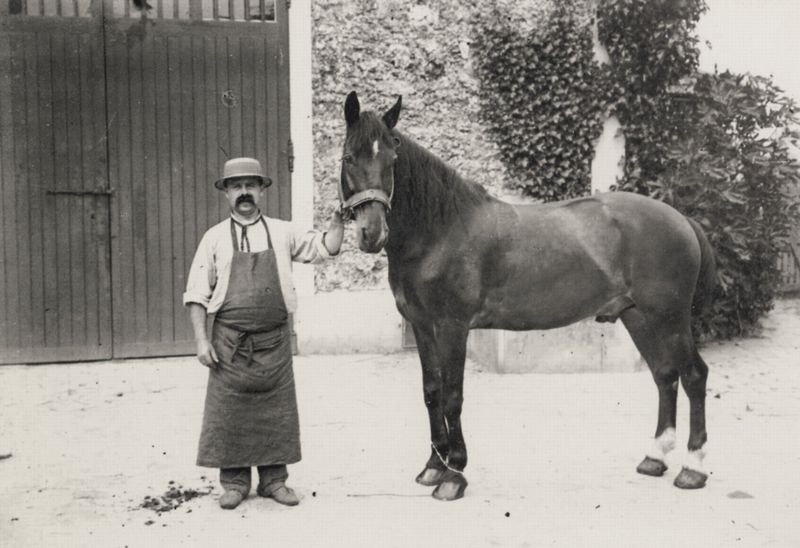
Titel: Einer der Diener von Médan mit dem Pferd »Bonhomme«
Künstler: Francois Emile Zola
Schlagwörter: baum, dunkel, hand, mann, schurz, weiß, menschen, braun, frankreich, grau, holz, hut, hüte, rücken, schwarz, straße, tür, gebäude, haus, schloss, tier, weg, zaun, schleife, bart, hemd, hose, mütze, schnurrbart, tresen, wand, gesicht, halten, knoten, mensch, präsentation, sockel, ärmel, portrait, porträt, feld, natur, busch, boden, land, auge, realismus, pflanze, pflanzen, blässe, frontal, ohren, arbeit, genre, pferd, schuppen, beine, blesse, huf, hufe, mähne, rappe, schwanz, schweif, zaumzeug, schürze, äpfel, bein, italien, schuhe, acker, mauer, bauernhof, hof, türe, platz, arbeiter, hands, hat, men, white, window, schnäuzer, arm, black, face, friends, gray, hair, old, schnurbart, wall, strohhut, krawatte, riemen, festhalten, picture, brown, plant, bretter, schnauzbart, schnauzer, bauer, tor, foto, fotografie, photographie, doppelporträt, stolz, scheune, stern, schwarz-weiss, scharz, kittel, abzeichen, schuh, sonnig, hufen, trense, photo, rau, handwerk, wood, efeu, putz, schnauze, gut, aufmerksam, ross, man, sky, stone, tree, pfer, nüstern, background, building, house, landscape, nature, sand, stall, street, trees, village, gehöft, landwirtschaft, kletterpflanze, halfter, schau, stute, zaunzeug, eyes, feet, male, grass, bushes, exterior, plants, road, schütze, black and white, look, fotographie, realism, tail, beard, bearded man, boots, stärke, gaul, sieger, aufnahme, verputz, hengst, tie, stadel, door, fence, melone, august, kleinwüchsig, happy, main, italy, knecht, begrünung, arms, ivy, leaves, history, gate, italian, ears, large, shoes, mist, schmied, animal, legs, scheunentor, apron, bush, farm, farmer, horse, stable, situation, reins, shoulders, outdoors, riding, snout, strong, tale, hoof, hooves, nadar, oleander, ackergaul, schneuzer, work, realität, arbeitskittel, hur, outdoor, worker, shirt, standing, poor, star, klein, photograph, photography, penis, sander, halter, big, abdecker, barn, barn door, bauer mit üferd, bauerngebäude, blacksmith, bowler, bridle, efeu am haus, fußfesseln, gebisch, hoofs, horseshoe maker, mane, mustache, orleander, otto sander, pferdeflüsterer, pferdehof, pferdeäpfel, pferdeäppel, poop, reiterhof, schnippe, schwarzweißphotographie, shit, short, stallmeister, topfhut, vine, vines, wallach, zucht, zuchthengst, züchter, moustache, black-white, kot, greece, sepia, poo, farming, blaze, fat, rein, reiter, toor, pferdetrainer, nüstren, old fashioned, maine, smith, yard, pleasant, photgraph, small man, moustashe, stallion, landwork, stables, keline, pfelger, harness, viehzuechter, hog, mn, horse groom, pferdepfleger, flank, apren, grapevine, smith horse nineteenth century, short man, garage, frineds, pgoto, mame, hasp, gelding, withers, old fashinoned, large door, horebackriding